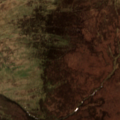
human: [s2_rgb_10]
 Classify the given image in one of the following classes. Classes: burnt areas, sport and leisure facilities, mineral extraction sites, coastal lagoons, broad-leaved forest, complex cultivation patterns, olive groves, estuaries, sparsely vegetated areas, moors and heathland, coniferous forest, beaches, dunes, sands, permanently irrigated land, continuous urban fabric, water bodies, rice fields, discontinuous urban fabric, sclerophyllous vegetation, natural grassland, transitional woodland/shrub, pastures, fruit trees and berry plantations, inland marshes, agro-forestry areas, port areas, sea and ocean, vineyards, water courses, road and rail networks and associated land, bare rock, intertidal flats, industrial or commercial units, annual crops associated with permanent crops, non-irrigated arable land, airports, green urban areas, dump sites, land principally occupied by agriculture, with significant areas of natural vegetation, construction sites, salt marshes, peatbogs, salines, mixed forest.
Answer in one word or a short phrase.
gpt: moors and heathland, peatbogs